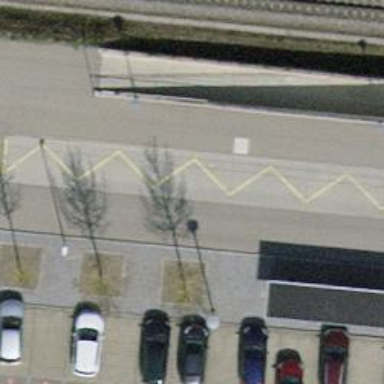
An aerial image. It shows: Platform for public transport. The platform is located by the road.